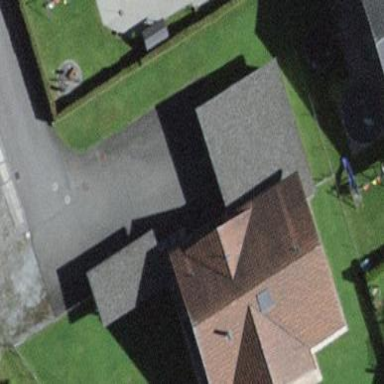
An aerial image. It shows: Simple house.